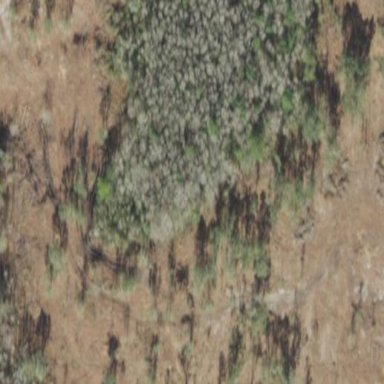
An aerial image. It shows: Forest with needle-leaved trees.